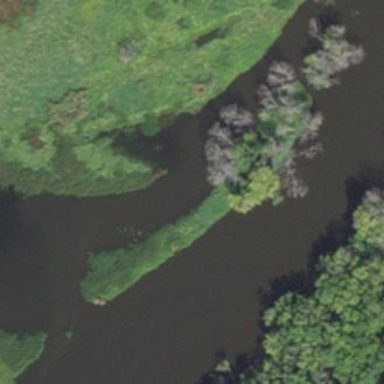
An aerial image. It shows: Islet in wetland area.